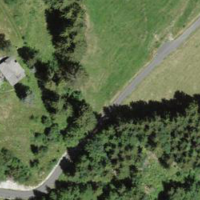
EUNIS habitat code: 24
Species observed at this site:
Fagus sylvatica
Helix pomatia